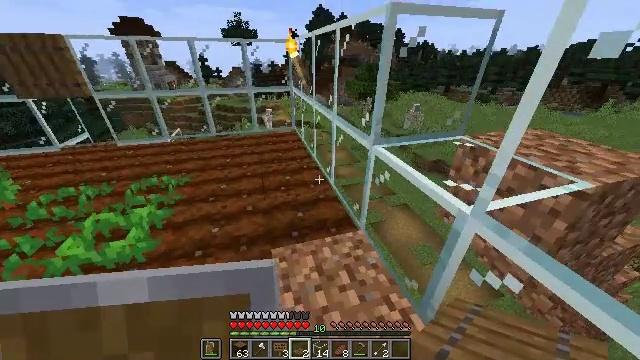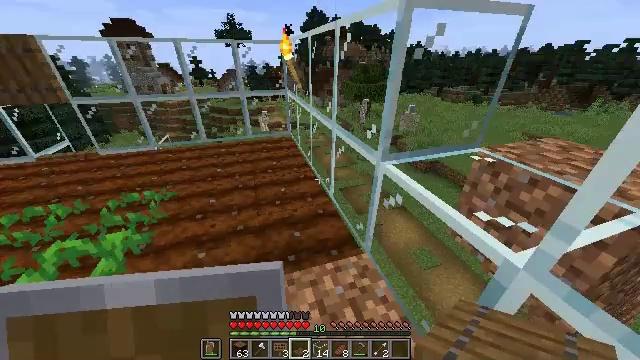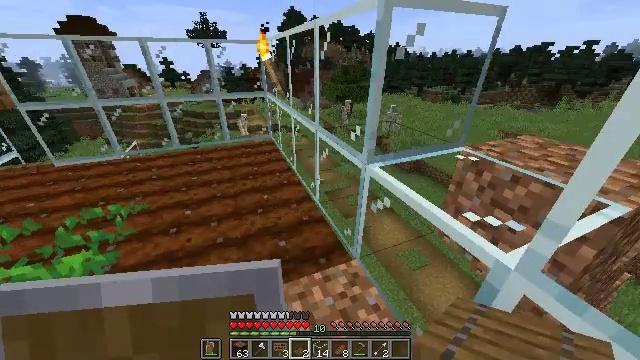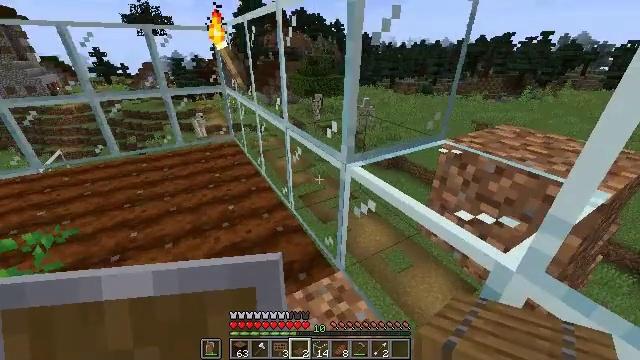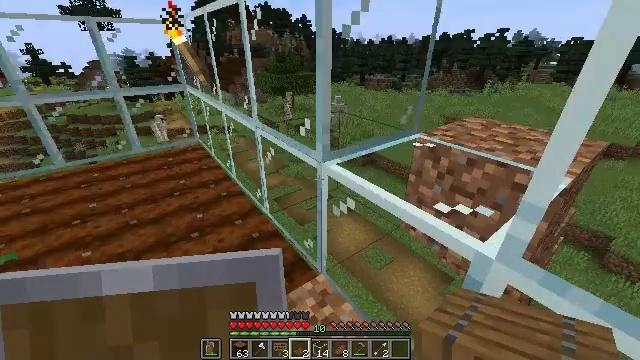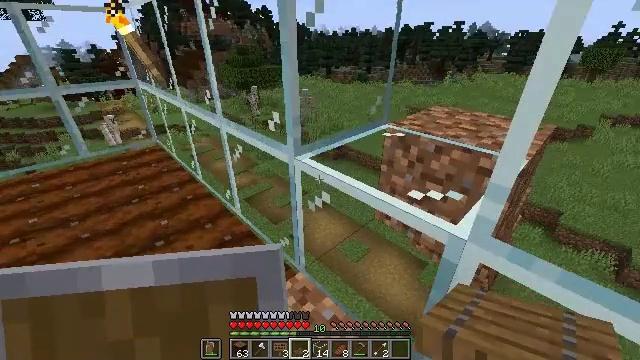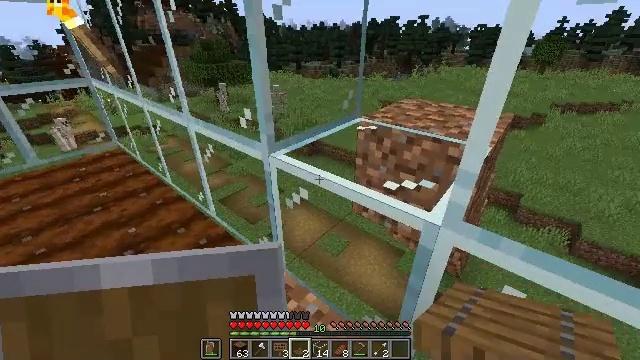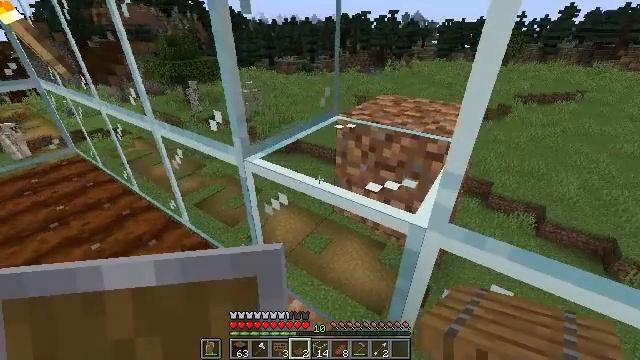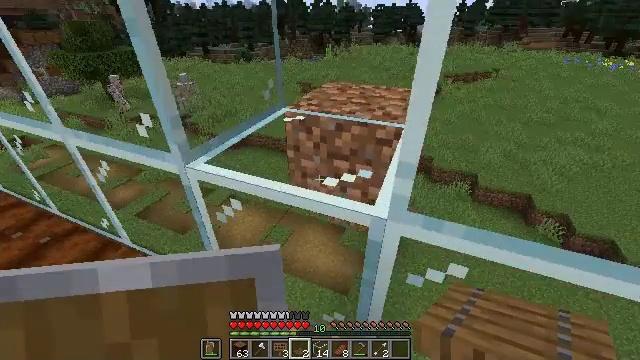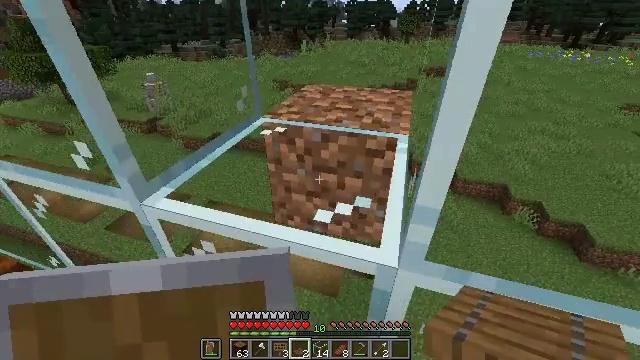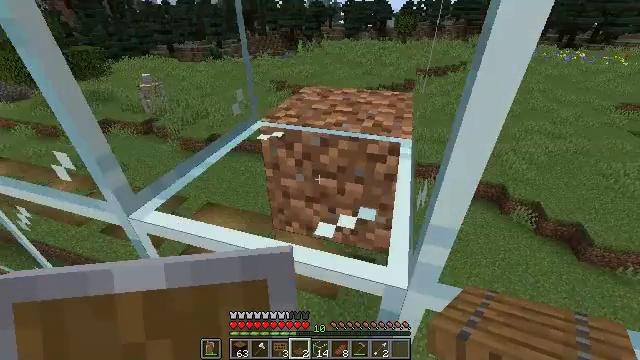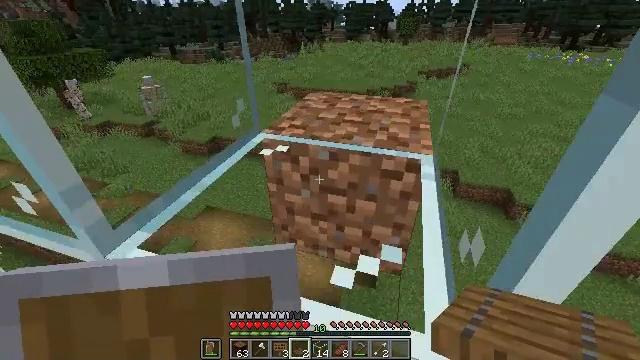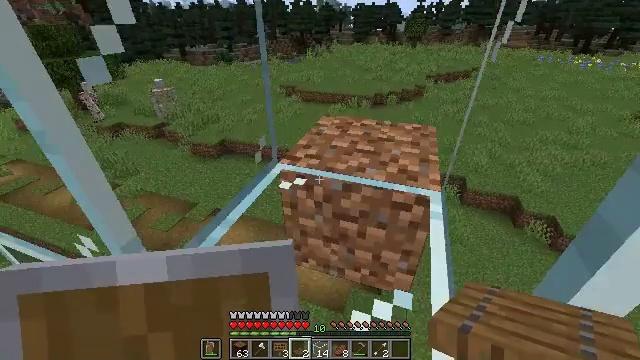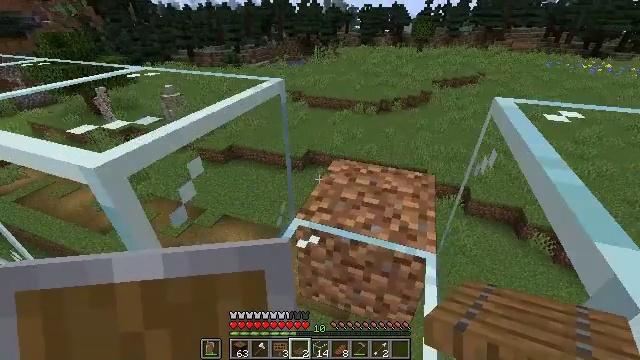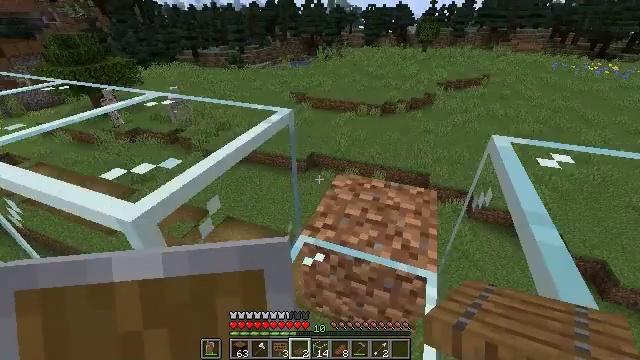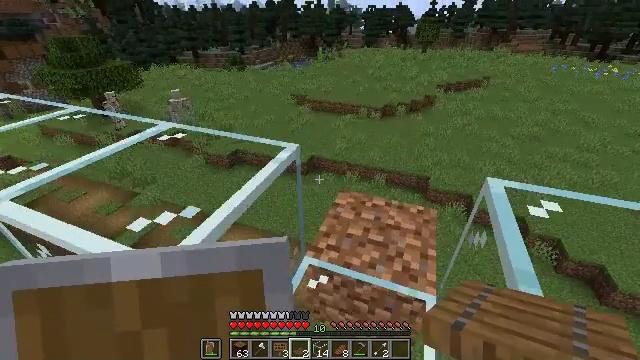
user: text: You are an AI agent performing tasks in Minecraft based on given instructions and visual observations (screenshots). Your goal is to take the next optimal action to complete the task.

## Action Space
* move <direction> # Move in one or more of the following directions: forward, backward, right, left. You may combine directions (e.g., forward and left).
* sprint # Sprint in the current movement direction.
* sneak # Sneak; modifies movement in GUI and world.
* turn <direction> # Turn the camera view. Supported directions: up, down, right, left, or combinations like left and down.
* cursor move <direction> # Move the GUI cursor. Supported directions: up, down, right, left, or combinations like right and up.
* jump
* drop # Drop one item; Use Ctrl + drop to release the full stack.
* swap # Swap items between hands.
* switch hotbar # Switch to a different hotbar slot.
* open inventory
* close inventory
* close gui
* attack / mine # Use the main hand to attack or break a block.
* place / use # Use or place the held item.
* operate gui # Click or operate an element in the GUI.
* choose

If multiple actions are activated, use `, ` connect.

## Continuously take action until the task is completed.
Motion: motion action
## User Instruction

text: Attack the spruce door to gather it.
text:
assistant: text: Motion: turn right
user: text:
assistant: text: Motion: turn right
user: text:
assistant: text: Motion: turn right
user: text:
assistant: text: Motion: turn right
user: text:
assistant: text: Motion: turn right and down
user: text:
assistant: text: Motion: turn right
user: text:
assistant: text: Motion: move forward, turn right
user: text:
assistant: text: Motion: move forward, turn right and down
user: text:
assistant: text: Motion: move forward, turn right
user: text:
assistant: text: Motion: move forward
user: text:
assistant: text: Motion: move forward
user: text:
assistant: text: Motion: move forward, turn left, jump
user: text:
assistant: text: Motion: move forward, turn left, jump
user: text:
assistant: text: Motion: move forward, jump
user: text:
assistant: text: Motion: move forward, jump
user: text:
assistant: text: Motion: move forward, jump
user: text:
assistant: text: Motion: move forward, turn right, jump
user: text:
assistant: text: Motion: move forward, turn right and down, jump
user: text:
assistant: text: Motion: move forward, turn right and down, jump
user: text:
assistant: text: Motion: move forward, sprint, turn right, jump
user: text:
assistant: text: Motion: move forward, sprint, turn right and down, jump
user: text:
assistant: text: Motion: move forward, sprint, jump
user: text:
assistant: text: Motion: move forward, jump
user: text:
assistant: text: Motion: move forward, jump
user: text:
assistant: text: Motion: move forward, turn down, jump
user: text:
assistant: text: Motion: move forward
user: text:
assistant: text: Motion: move forward, turn left and down
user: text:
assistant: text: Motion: move forward, turn left and down
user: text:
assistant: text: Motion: move forward, turn left and down
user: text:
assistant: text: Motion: move forward, turn left and down